Question: I adding atachment like this:
'''
PDEmbeddedFilesNameTreeNode efTree = new PDEmbeddedFilesNameTreeNode();
//first create the file specification, which holds the embedded file
PDComplexFileSpecification fs = new PDComplexFileSpecification();
fs.setFile( "Test.txt" );
InputStream is = ...;
PDEmbeddedFile ef = new PDEmbeddedFile(doc, is );
//set some of the attributes of the embedded file
ef.setSubtype( "test/plain" );
ef.setSize( data.length );
ef.setCreationDate( new GregorianCalendar() );
fs.setEmbeddedFile( ef );
//now add the entry to the embedded file tree and set in the document.
Map efMap = new HashMap();
efMap.put( "My first attachment", fs );
efTree.setNames( efMap );
//attachments are stored as part of the "names" dictionary in the document catalog
PDDocumentNameDictionary names = new PDDocumentNameDictionary( doc.getDocumentCatalog() );
names.setEmbeddedFiles( efTree );
doc.getDocumentCatalog().setNames( names );
'''
everything works!
but how to add description? there is no method for this

I've see the source code:
<URL>
the get PDStream. and set set the names for example...
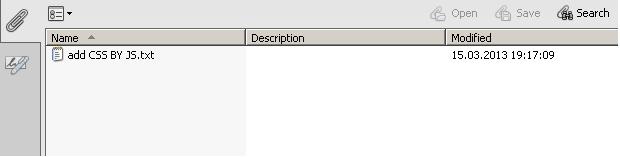
Answer: '''
solution. I just see with PDF Explorer the structure, where it was done, and then:
fs.getCOSDictionary().setString("Desc", "your describtion");
'''